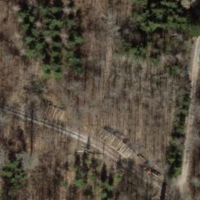
EUNIS habitat code: 41
Species observed at this site:
Rumex obtusifolius